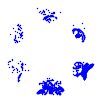
Particle: pion